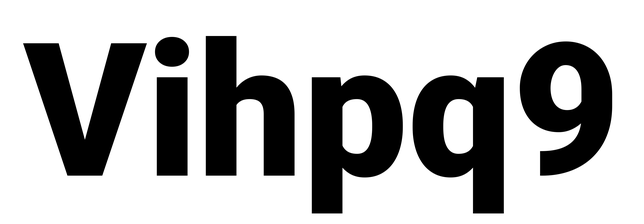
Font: Roboto_Black